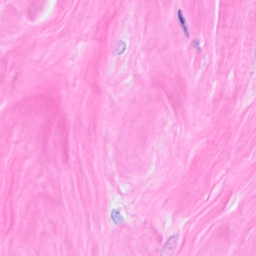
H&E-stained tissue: Breast